Aerial crown-view tile of a tropical tree (Barro Colorado Island, Panama), acquired 20240716:
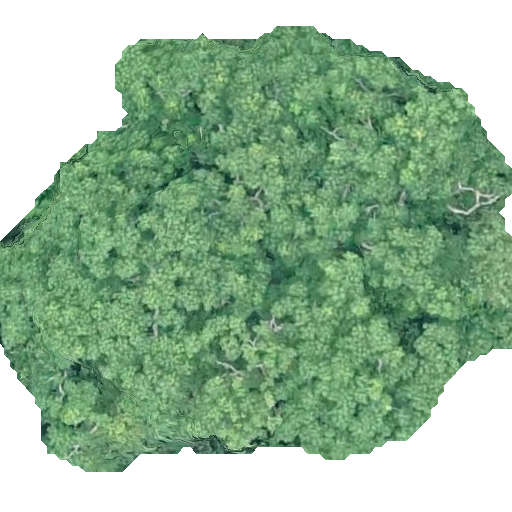
Species: Pseudobombax septenatum
GBIF accepted scientific name: Pseudobombax septenatum
Crown area: 279.687 m²